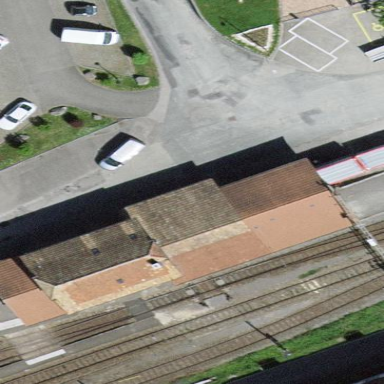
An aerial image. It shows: Train station building.